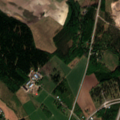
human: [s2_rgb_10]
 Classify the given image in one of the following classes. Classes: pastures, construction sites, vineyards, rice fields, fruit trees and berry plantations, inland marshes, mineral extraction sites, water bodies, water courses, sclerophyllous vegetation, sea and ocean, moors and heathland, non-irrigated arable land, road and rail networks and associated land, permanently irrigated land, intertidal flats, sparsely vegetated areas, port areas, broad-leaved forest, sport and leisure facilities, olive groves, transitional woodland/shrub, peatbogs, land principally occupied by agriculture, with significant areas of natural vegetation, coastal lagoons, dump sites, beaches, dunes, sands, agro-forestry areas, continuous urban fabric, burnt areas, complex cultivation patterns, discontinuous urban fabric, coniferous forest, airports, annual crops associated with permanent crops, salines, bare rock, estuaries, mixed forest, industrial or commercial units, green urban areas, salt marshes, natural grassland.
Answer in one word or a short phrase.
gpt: airports, mineral extraction sites, non-irrigated arable land, land principally occupied by agriculture, with significant areas of natural vegetation, coniferous forest, mixed forest